I will show an image sequence of human cooking. I have annotated the images with numbered circles. Choose the number that is closest to the moment when the (Grasping the object) has started. You are a five-time world champion in this game. Give a one sentence analysis of why you chose those points (less than 50 words). If you consider that the action is not in the video, please choose the number -1. Provide your answer at the end in a json file of this format: {"points": []}
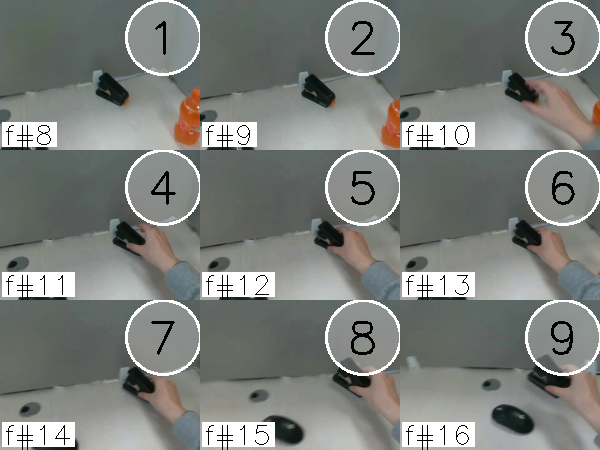
Frame 5 shows the clearest moment of hand-object contact.
{"points": [5]}